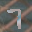
Label: 7